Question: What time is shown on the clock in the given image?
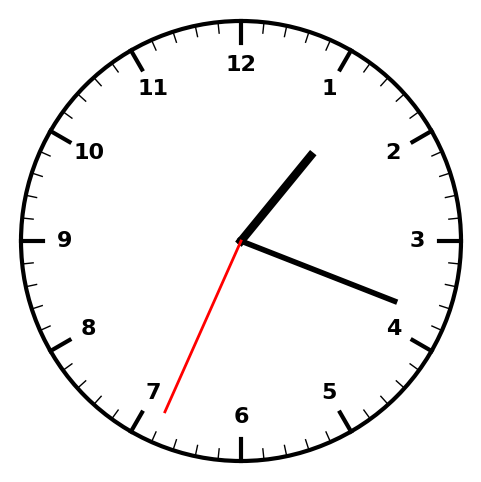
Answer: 01:18:34